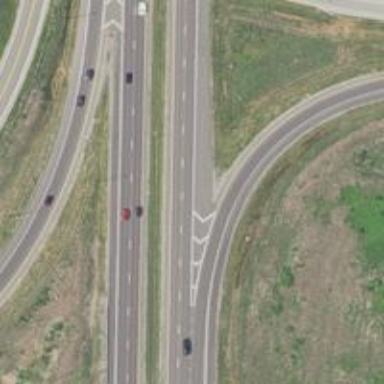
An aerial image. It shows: Road marking featuring gore chevron.